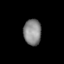
Tissue: lung
Cell type: Epithelial cells
Senescence score: 0.1791
Nuclear area (px): 451
Mean DAPI intensity: 135.475